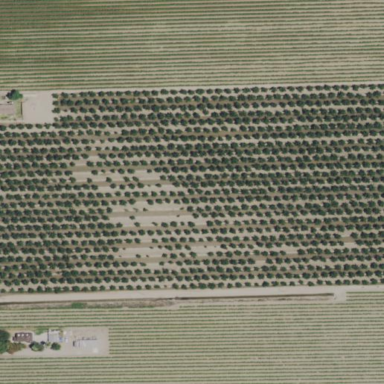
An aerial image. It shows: Vineyard growing grapes.